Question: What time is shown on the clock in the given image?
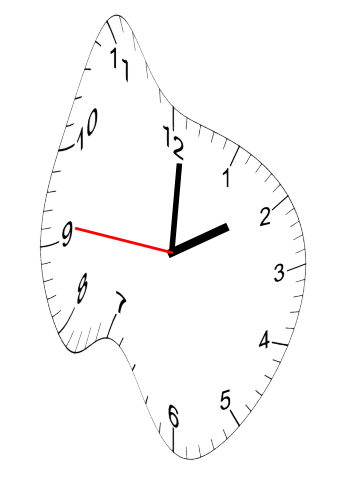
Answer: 02:00:46